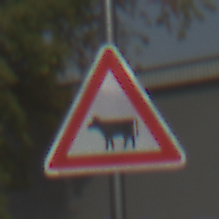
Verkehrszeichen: ViehtriebRechts
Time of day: MorningAfternoon
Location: Outdoor (Suburban)
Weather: PartlyCloudy
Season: NotSpecified
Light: Natural